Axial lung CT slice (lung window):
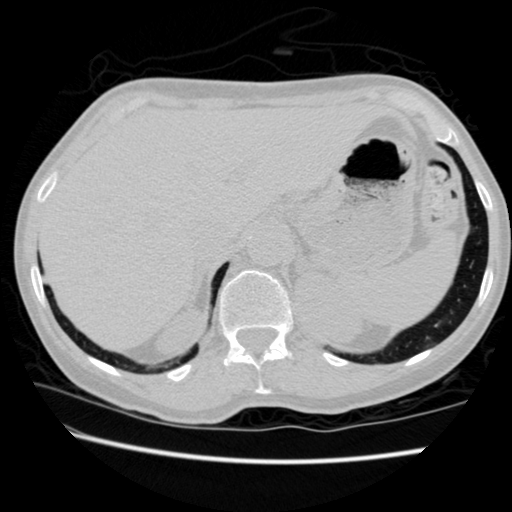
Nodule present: no